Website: walmart
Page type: address-validator
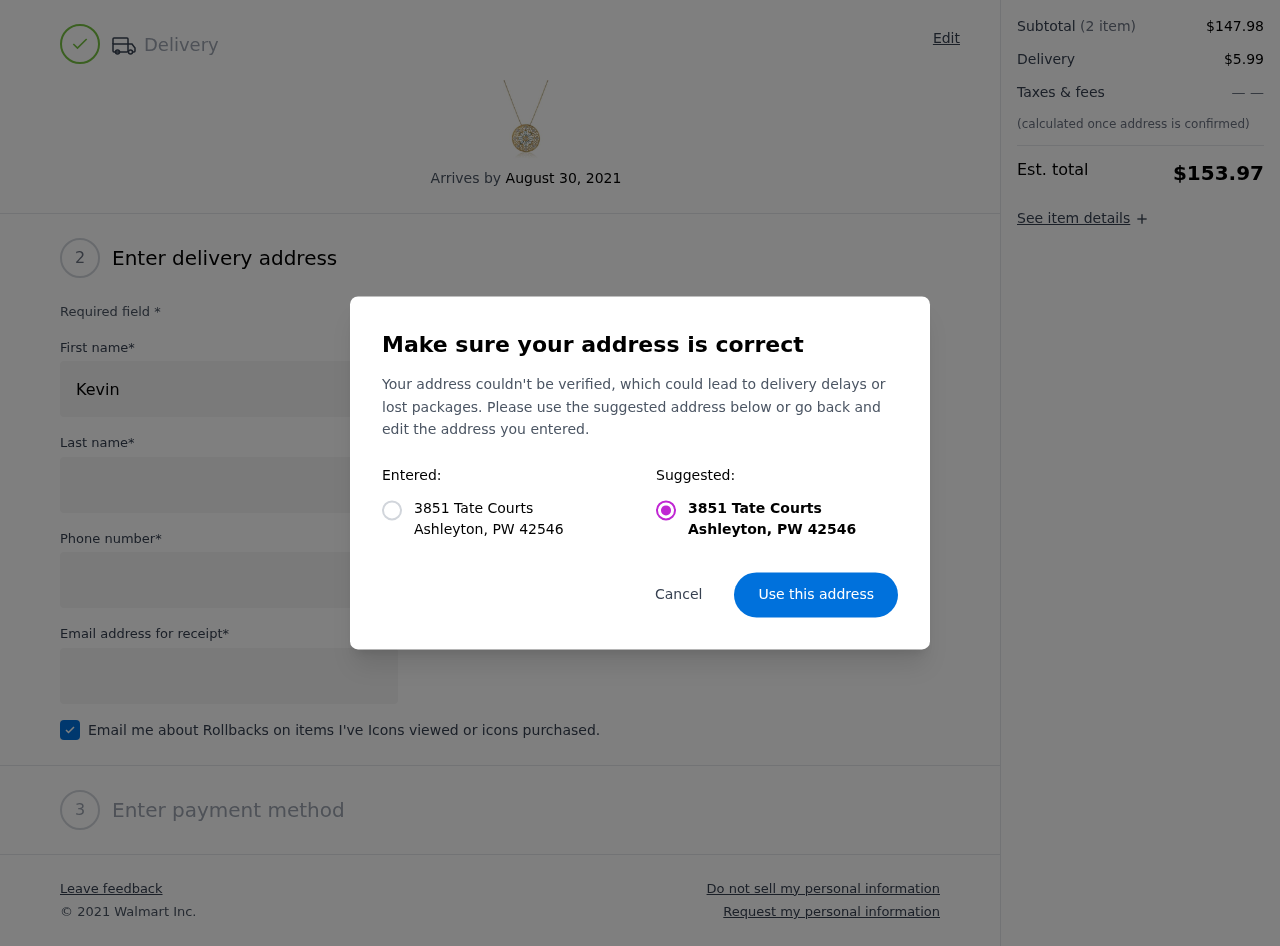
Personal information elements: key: PII_CITY
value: Ashleyton
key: PII_POSTCODE
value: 42546
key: PII_STATE_ABBR
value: PW
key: PII_STREET
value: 3851 Tate Courts
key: PII_FIRSTNAME
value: Kevin
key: PII_LASTNAME
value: Herrera
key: PII_STREET2
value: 21681 Cindy Square Suite 691
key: PII_PHONE
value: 3289315065
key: PII_EMAIL
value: kherrera@gmail.com
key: PII_STATE
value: PW
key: PII_POSTCODE_FULL
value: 42546
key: PII_POSTCODE_NUMERIC
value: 42546
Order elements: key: ORDER_DELIVERY_DATE
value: August 30, 2021
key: ORDER_SUBTOTAL
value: $147.98
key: ORDER_SHIPPING_COST
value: $5.99
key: ORDER_TOTAL
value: $153.97